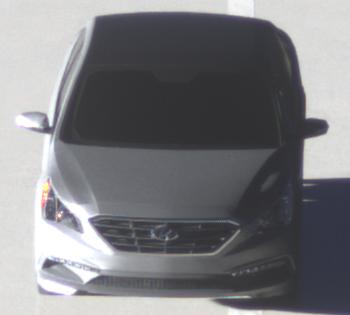
Make: Hyundai
Model: Sonata
Detailed model: Gen. 7
Model produced from: 2015
Model produced until: 2017
Doors: 4
Color: gray
Road condition: wet road
Daytime: sunrise or sunset
Contrast: high contrast